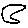
Label: moon